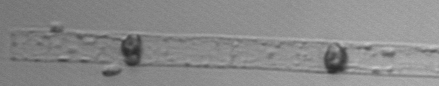
Label: Dactyliosolen_blavyanus